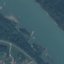
Label: River